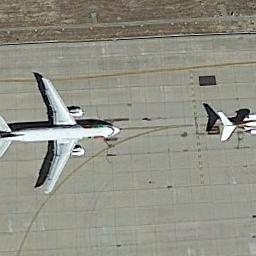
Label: airplane